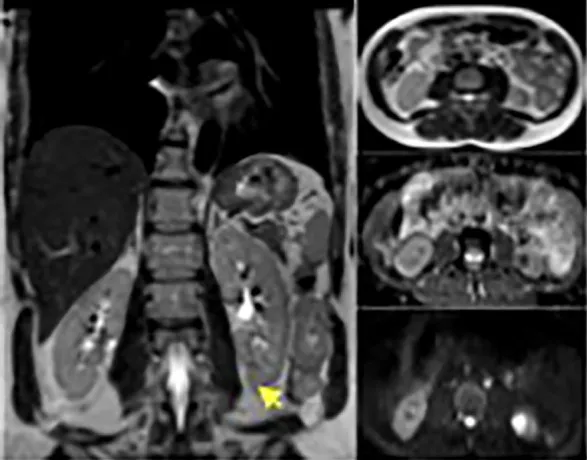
Enhanced MRI for the abdomen revealed solid enhancing left lower pole lesion with diffusion restriction.
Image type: radiology (mri)